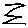
Label: zigzag